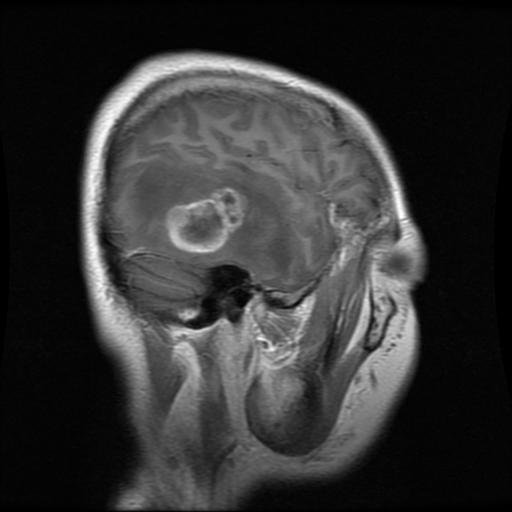
Label: glioma